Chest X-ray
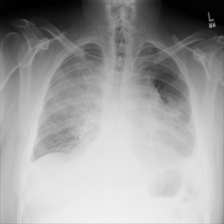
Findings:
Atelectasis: negative
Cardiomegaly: negative
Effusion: positive
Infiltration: negative
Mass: positive
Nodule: negative
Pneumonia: negative
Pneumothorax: negative
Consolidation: positive
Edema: negative
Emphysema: negative
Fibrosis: negative
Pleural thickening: negative
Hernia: negative